Question: This is how I want it to be:

Please check to this link and see the readmore image.
I want to look like this in css3
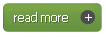
Answer: You can do like this:
'''
.button{
width:100px;
height:30px;
-moz-border-radius:5px;
-webkit-border-radius:5px;
border-radius:5px;
background: -moz-linear-gradient(top, #89ae56 0%, #85a06d 100%);
background: -webkit-linear-gradient(top, #89ae56 0%, #85a06d 100%);
background: linear-gradient(top, #89ae56 0%, #85a06d 100%);
position:relative;
color:#fff;
line-height:30px;
padding-left:10px;
}
.button:after{
content:"+";
position:absolute;
width:20px;
height:20px;
background:#5f5f5f;
-moz-border-radius:20px;
-webkit-border-radius:20px;
border-radius:20px;
color:#fff;
text-align:center;
right:5px;
top:5px;
line-height:20px;
}
'''
'''
<div class="button">
Read More
</div>
'''